Sex: M
Age: 81
Scanner: Avanto
Primary tumour origin: Unverified
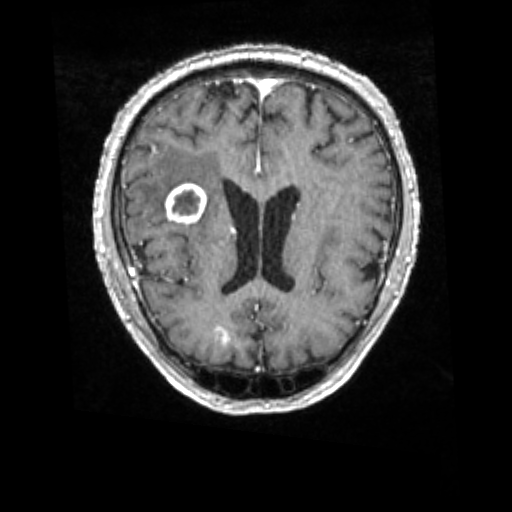
Segmented lesion volume (cc): 9.425
Number of lesion components: 2